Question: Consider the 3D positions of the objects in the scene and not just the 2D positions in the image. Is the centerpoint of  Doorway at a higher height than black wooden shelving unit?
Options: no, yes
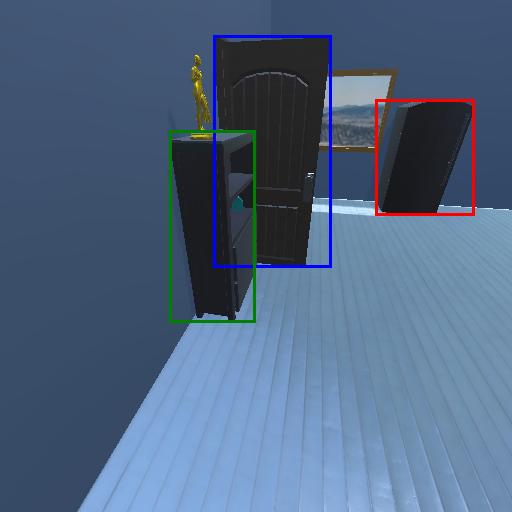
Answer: no